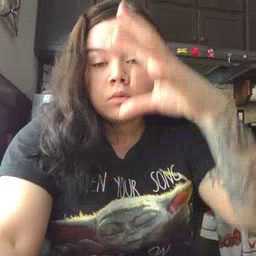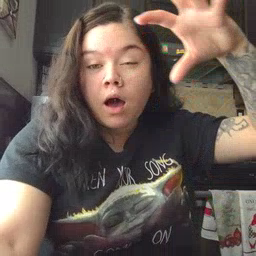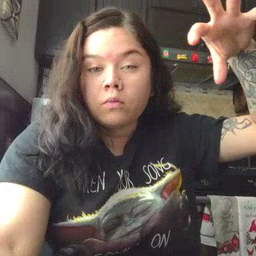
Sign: cloud